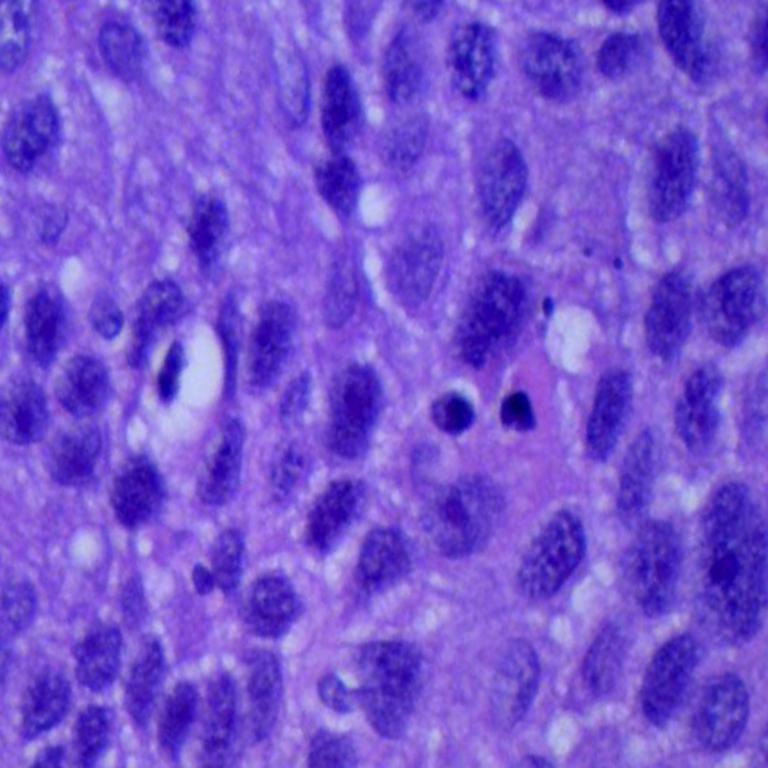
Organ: lung
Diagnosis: squamous carcinomas